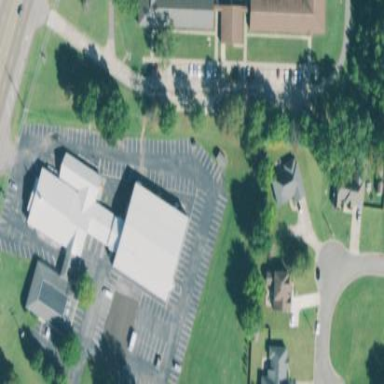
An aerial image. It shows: Building serving as place of worship.